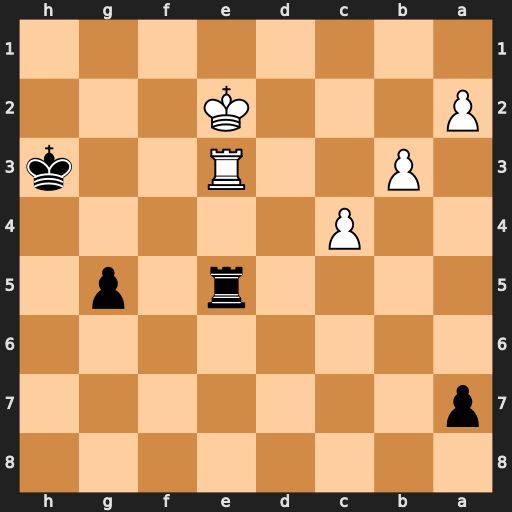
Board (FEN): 8/p7/8/4r1p1/2P5/1P2R2k/P3K3/8
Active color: b
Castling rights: -
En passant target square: -
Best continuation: Rxe3+ Kxe3 g4 c5 g3